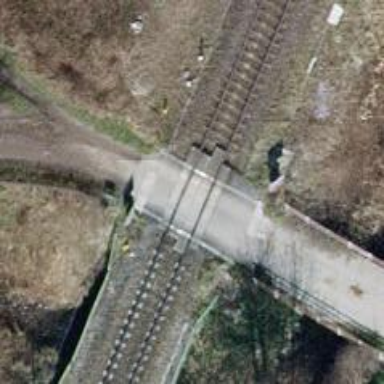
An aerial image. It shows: Railway level crossing.